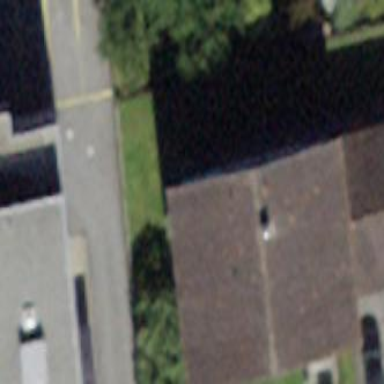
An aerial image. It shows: Image showing building with apartments.